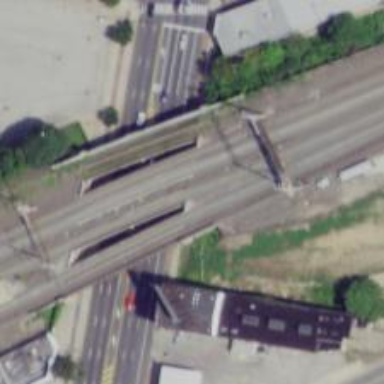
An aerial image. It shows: Bridge over electrified railway with contact lines.